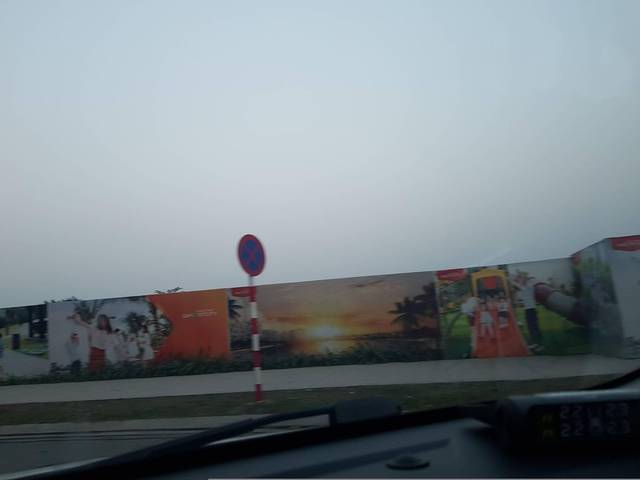
Region: Vietnam
Coordinates: 20.996, 105.741